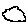
Label: cloud